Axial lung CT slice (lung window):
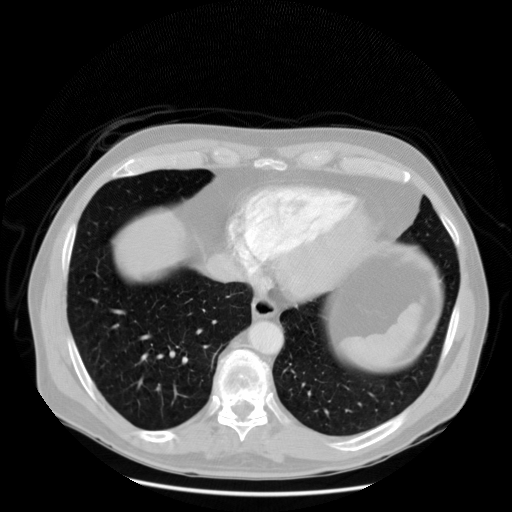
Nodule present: no